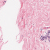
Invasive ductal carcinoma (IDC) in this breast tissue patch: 0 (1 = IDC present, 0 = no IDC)